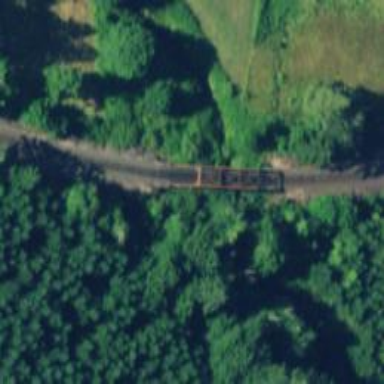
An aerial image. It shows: Trestle bridge over railway tracks.